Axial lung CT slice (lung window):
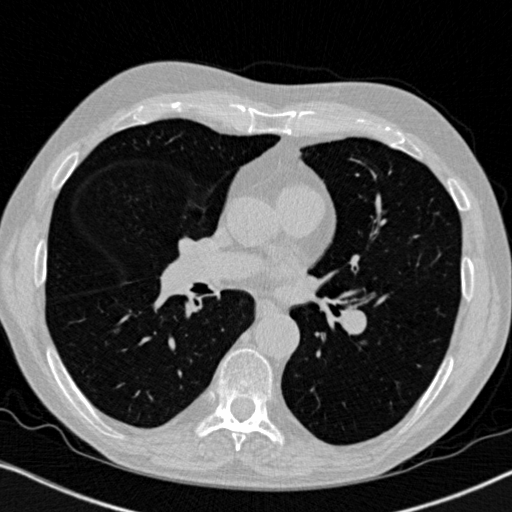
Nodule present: no